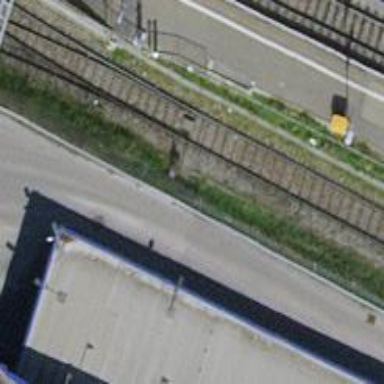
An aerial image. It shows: Railway switch.